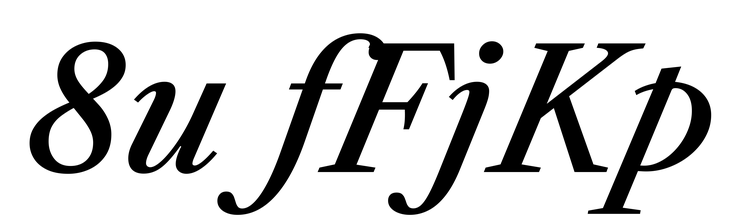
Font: LibreCaslonText-Italic_Medium_Italic